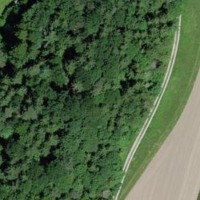
EUNIS habitat code: 44
Species observed at this site:
Lythrum salicaria